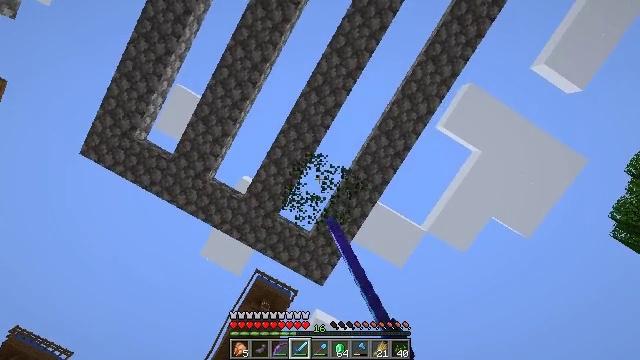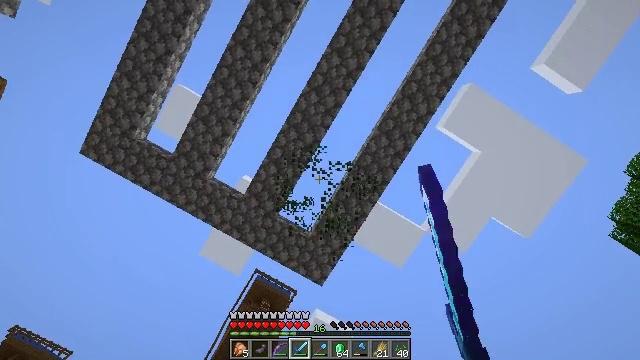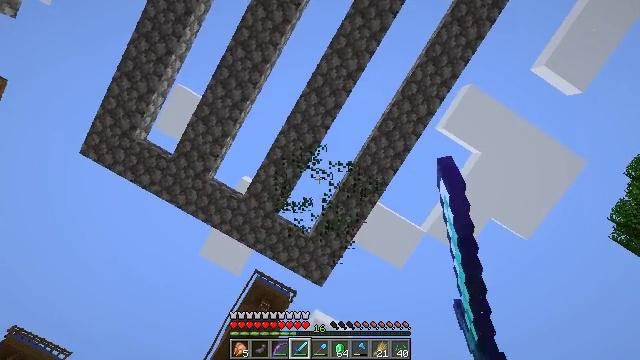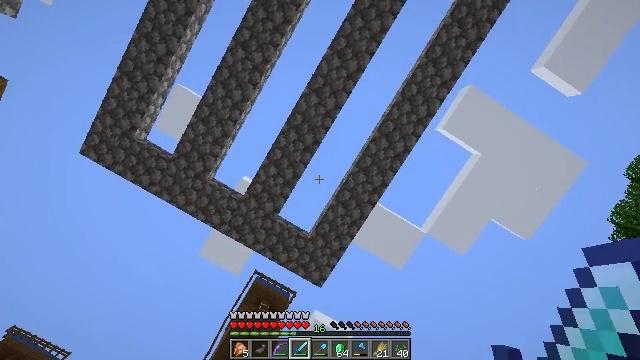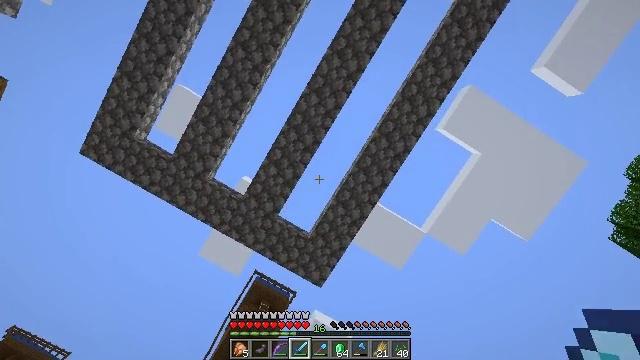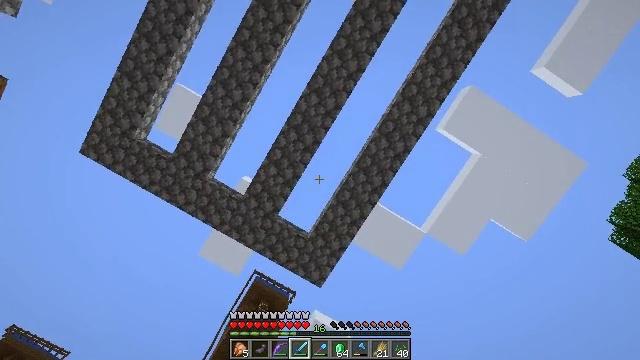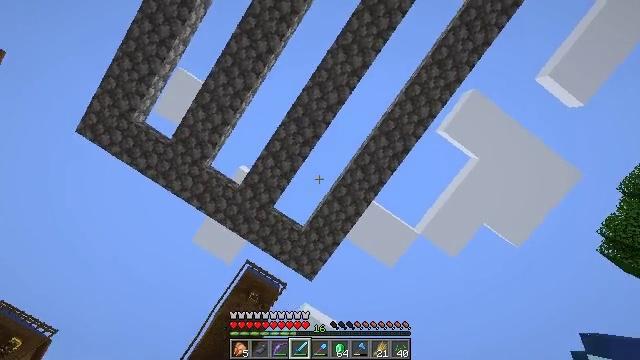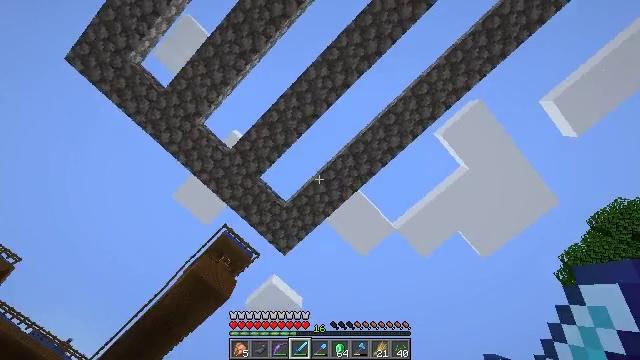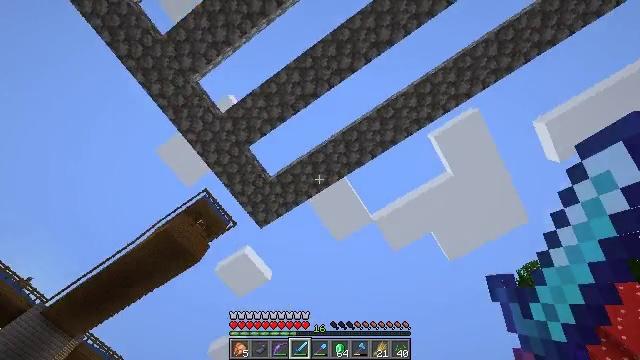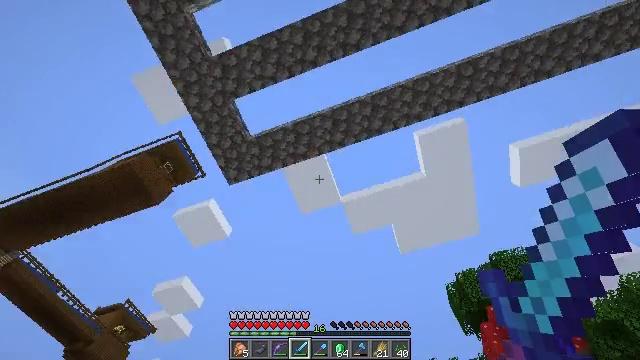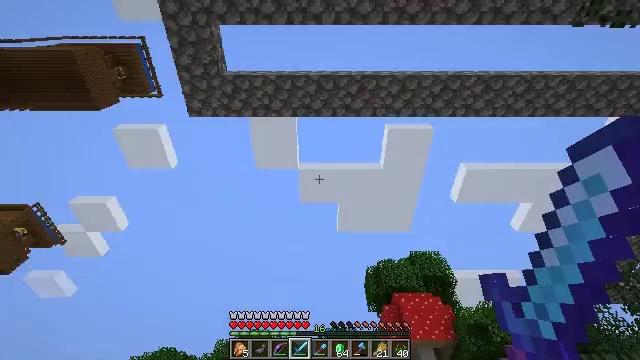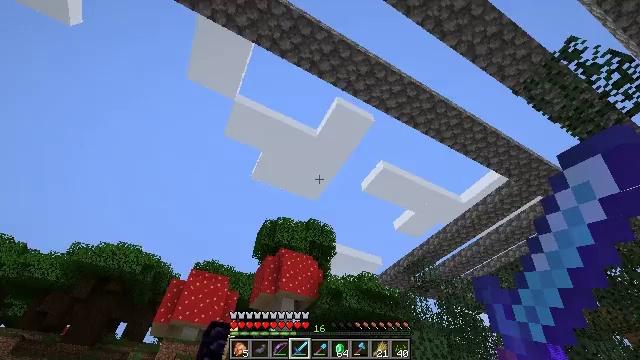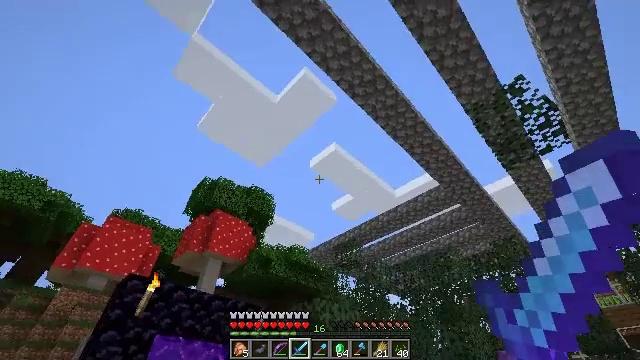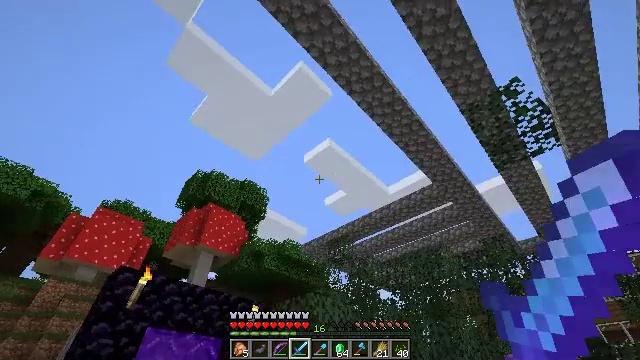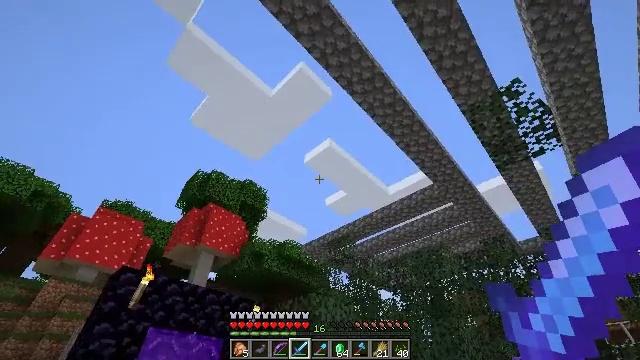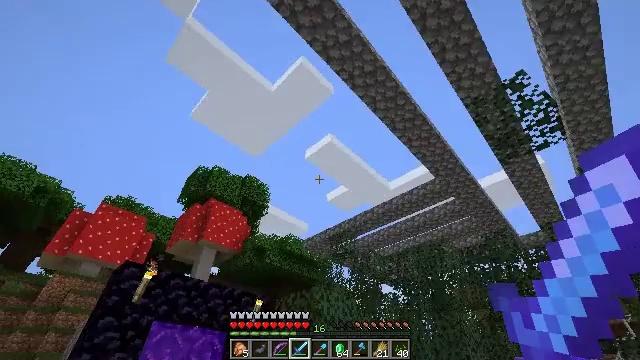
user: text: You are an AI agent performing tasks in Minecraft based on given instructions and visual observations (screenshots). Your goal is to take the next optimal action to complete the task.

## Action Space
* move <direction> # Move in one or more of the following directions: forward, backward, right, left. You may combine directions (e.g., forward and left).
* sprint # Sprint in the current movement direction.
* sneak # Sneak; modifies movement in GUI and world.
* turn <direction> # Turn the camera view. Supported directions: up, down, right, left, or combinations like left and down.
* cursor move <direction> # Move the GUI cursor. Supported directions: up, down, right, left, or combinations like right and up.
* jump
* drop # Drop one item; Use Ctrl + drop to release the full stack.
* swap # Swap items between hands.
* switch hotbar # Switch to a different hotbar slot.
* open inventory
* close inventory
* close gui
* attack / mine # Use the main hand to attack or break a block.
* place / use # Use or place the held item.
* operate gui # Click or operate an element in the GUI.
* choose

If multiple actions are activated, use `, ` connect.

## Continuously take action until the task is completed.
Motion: motion action
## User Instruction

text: Punch the spruce leaves to get saplings.
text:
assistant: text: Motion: attack / mine
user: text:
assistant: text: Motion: attack / mine
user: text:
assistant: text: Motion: attack / mine
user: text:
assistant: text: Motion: attack / mine
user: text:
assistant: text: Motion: attack / mine
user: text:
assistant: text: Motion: turn right and down, attack / mine
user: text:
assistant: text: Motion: turn right and down
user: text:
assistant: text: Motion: turn right and down
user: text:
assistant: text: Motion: turn right and down
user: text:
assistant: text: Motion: move left, turn right and down
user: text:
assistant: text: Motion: move left, turn right and down
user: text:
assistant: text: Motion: turn right and down
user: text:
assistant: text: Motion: turn right and down
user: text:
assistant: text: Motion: no_op
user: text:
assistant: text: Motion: move forward, turn down
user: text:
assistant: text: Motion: move forward, turn down
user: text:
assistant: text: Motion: move forward, turn left and down
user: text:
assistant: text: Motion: move forward, turn left
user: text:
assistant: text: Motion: move forward, turn left
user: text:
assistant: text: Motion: move forward, turn left and up
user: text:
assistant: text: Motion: move forward, turn left
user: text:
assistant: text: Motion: move forward
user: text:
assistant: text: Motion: move forward, turn right and down
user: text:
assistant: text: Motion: move forward, turn right and down
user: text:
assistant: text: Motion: move forward, turn right and down
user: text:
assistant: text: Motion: turn right and down
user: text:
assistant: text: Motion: turn right and down
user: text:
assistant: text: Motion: turn right and down
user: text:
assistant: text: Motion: turn right
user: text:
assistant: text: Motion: move forward